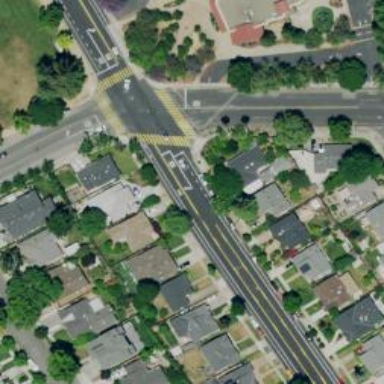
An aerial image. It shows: Uncontrolled road crossing.